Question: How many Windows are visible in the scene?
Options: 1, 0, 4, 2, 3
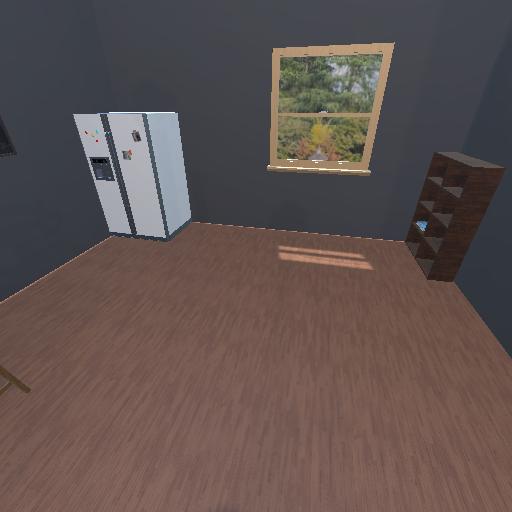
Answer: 1